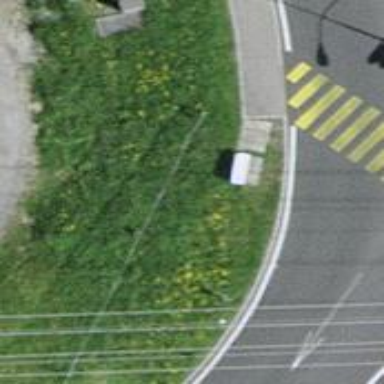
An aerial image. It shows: Street cabinet.